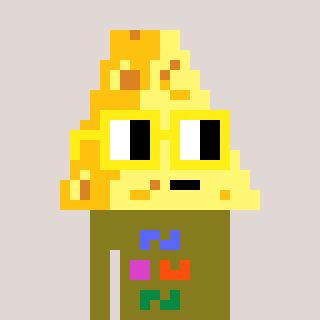
a pixel art character with square yellow glasses, a cheese-shaped head and a gunk-colored body on a warm background